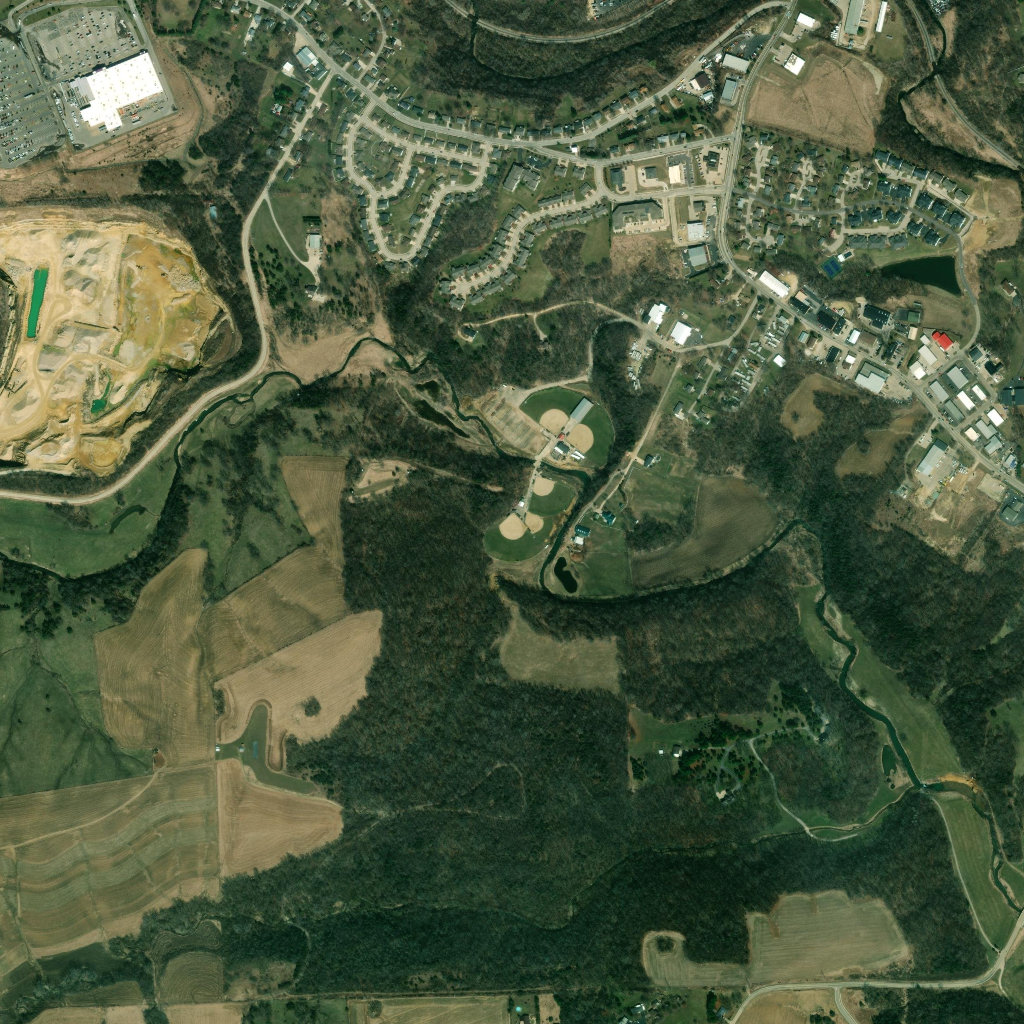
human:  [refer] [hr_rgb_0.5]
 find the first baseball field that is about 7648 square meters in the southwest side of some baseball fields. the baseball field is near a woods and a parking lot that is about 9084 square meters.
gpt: <box>[[46, 49, 53, 56, 0]]</box>